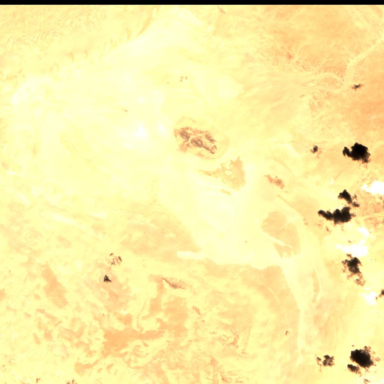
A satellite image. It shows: Salt desert.